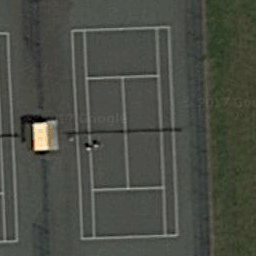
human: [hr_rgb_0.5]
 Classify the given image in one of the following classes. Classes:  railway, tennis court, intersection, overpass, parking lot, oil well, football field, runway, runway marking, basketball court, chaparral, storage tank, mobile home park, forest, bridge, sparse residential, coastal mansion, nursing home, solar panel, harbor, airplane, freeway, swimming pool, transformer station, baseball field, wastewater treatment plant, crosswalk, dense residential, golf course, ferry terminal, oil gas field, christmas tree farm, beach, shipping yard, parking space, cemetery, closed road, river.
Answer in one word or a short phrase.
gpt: tennis court